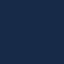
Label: SeaLake